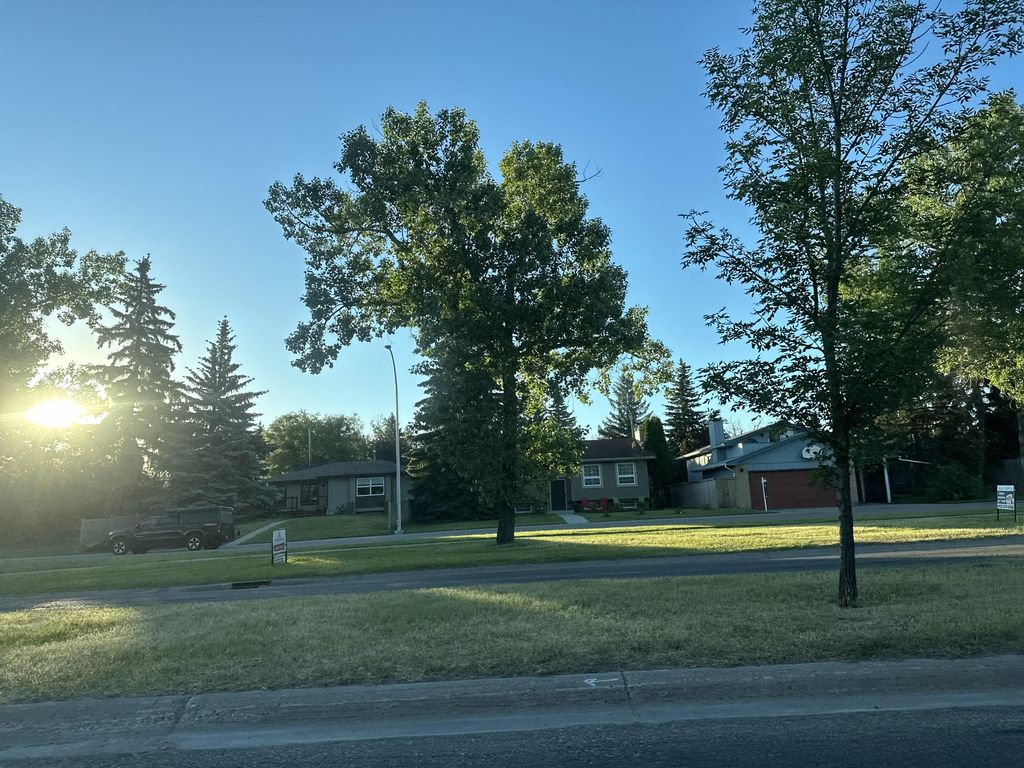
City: calgary